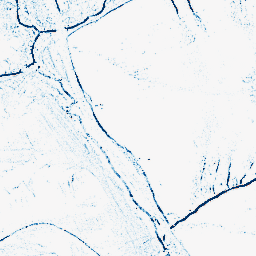
Category: morphological
Decomposition family: morphological_square
Decomposition parameters: operation: closing
size: 3
Upsampling method: lanczos
Upsampling parameters: scale: 2
Upsampling scale: 2